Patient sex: M
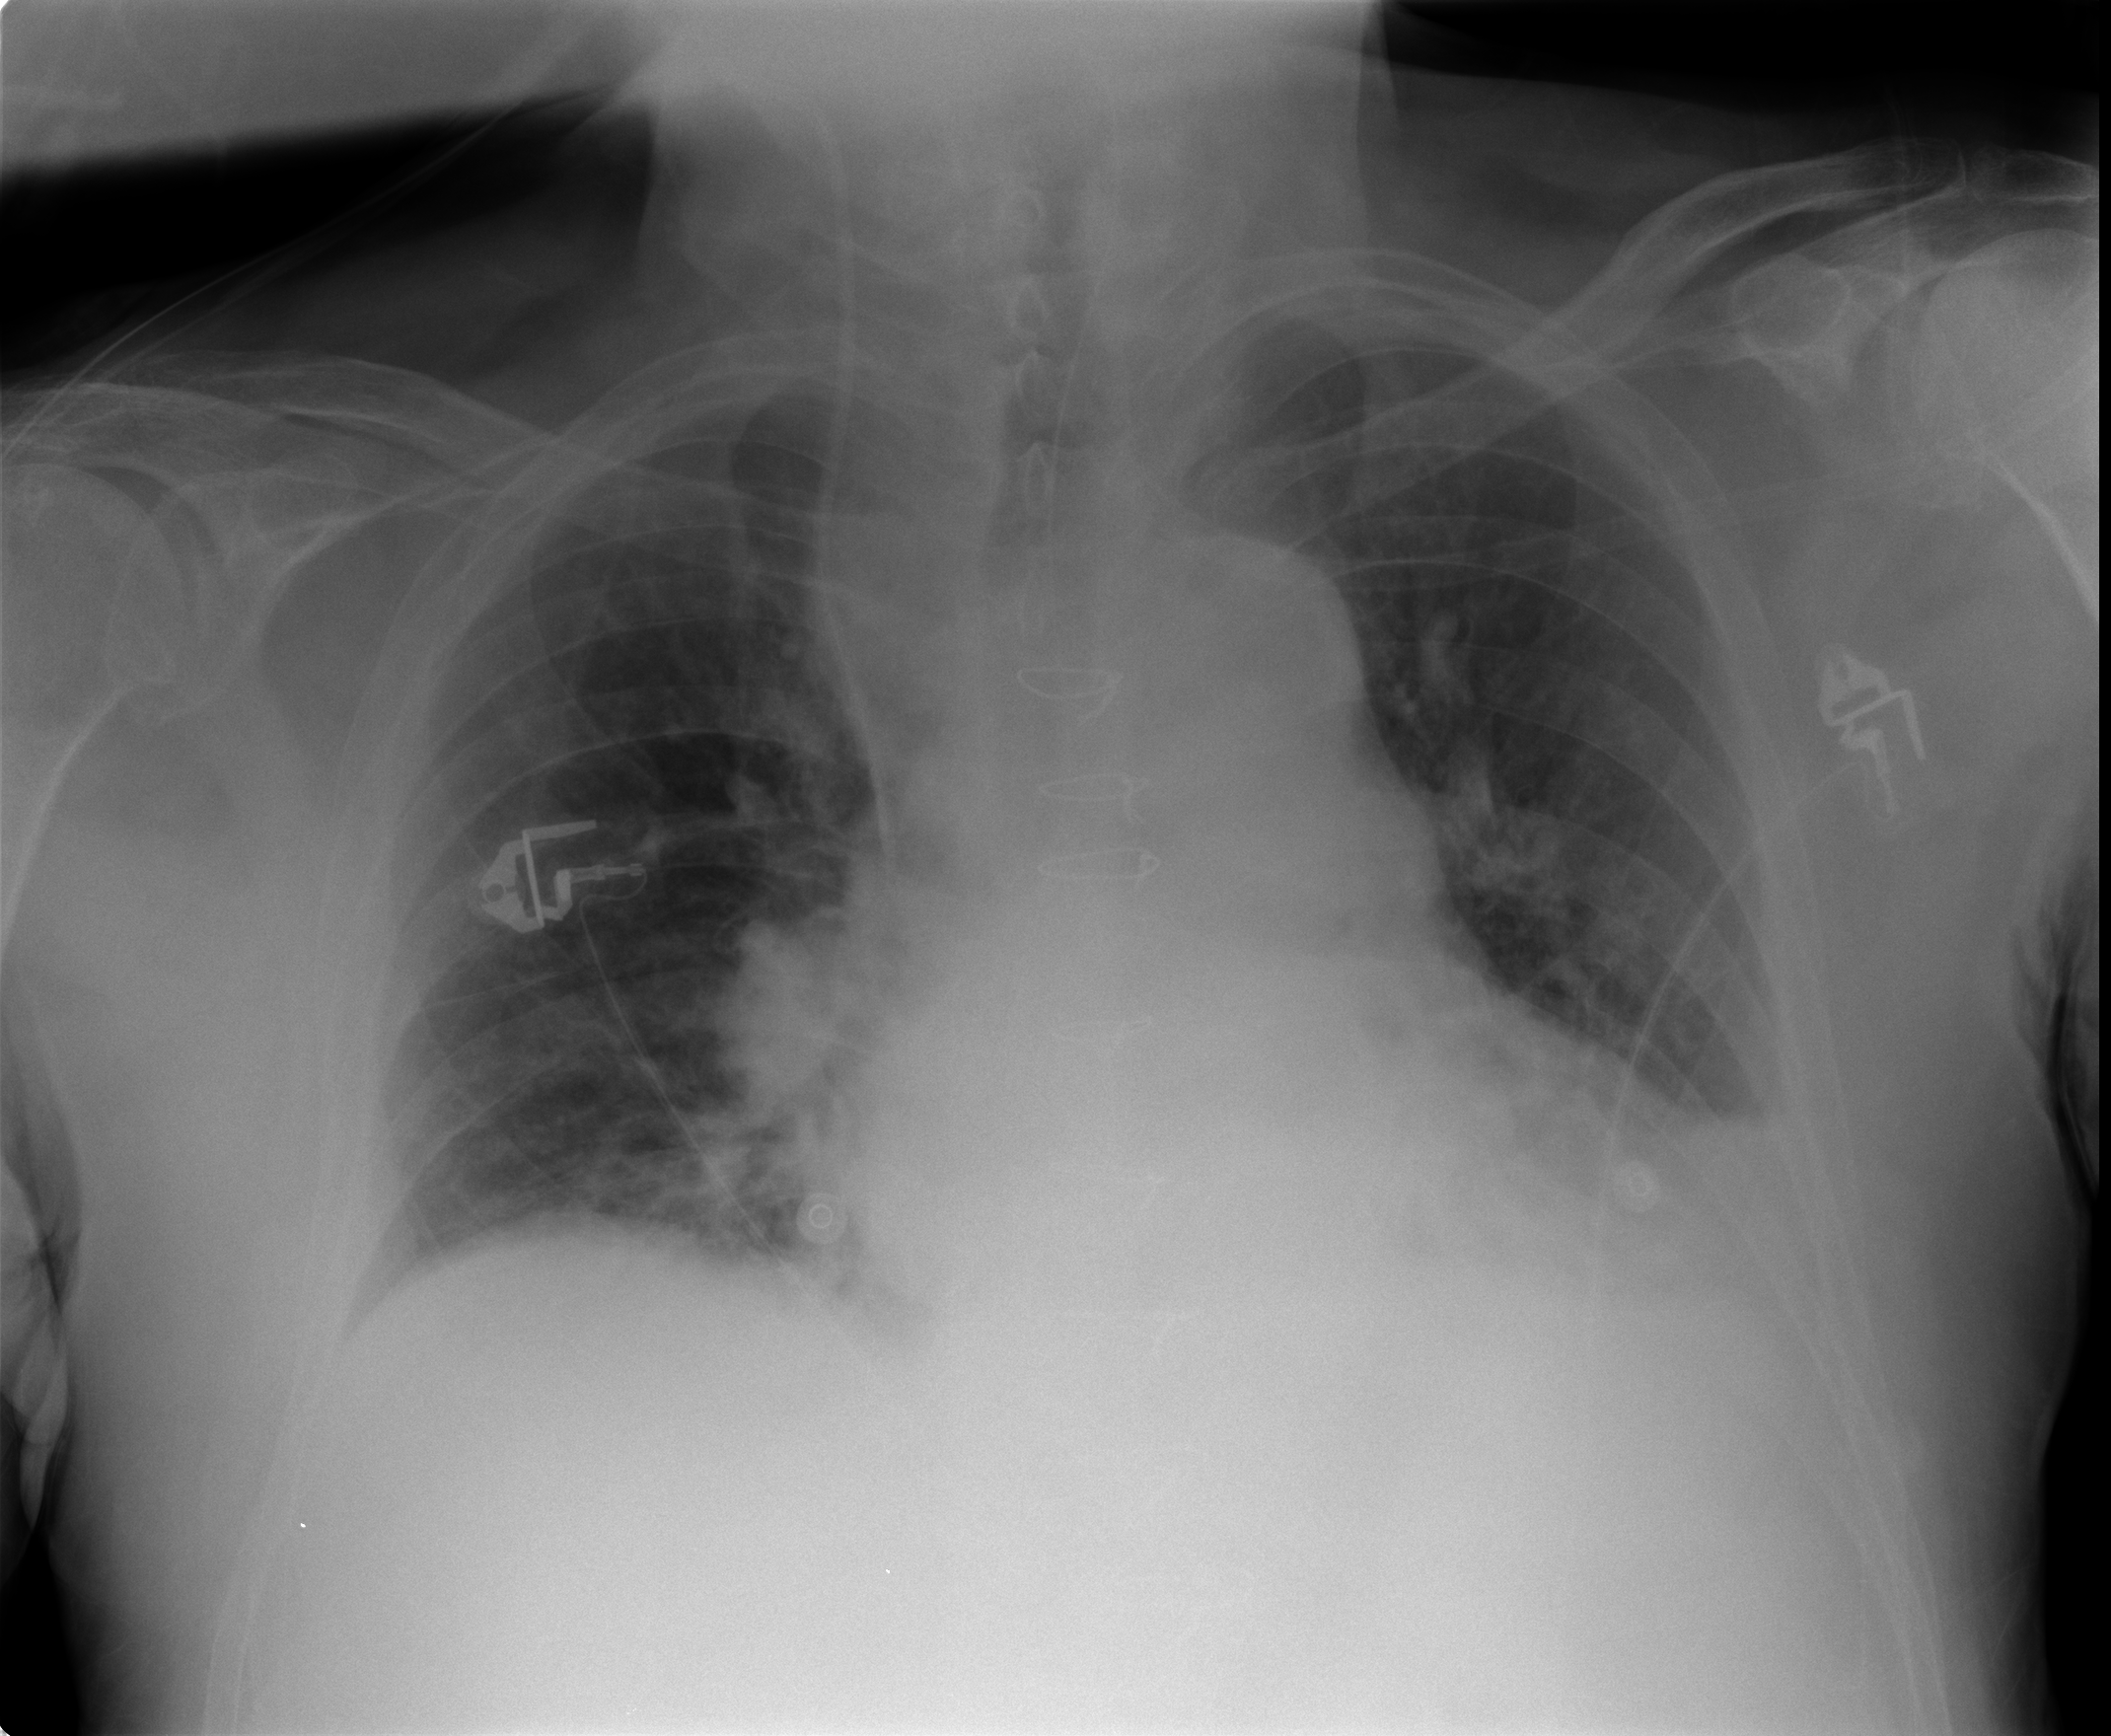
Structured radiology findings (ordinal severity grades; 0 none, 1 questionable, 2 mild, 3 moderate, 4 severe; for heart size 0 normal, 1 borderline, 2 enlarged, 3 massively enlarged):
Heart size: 2
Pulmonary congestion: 0
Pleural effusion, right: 0
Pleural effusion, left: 1
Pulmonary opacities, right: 0
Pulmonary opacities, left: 1
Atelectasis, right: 2
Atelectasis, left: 2